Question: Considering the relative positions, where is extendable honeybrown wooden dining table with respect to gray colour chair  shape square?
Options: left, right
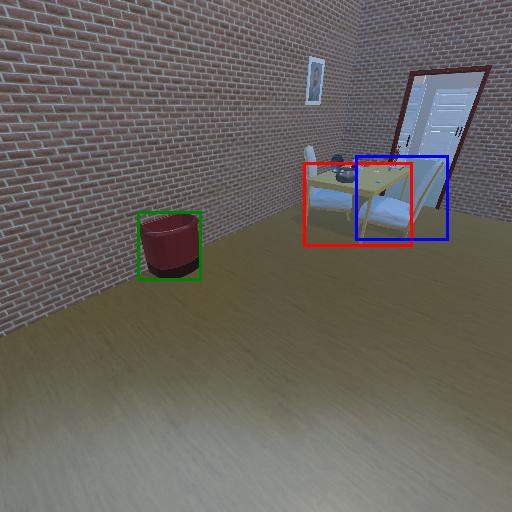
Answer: left